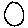
Label: circle